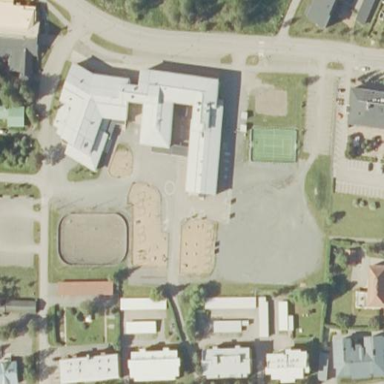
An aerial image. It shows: School building.